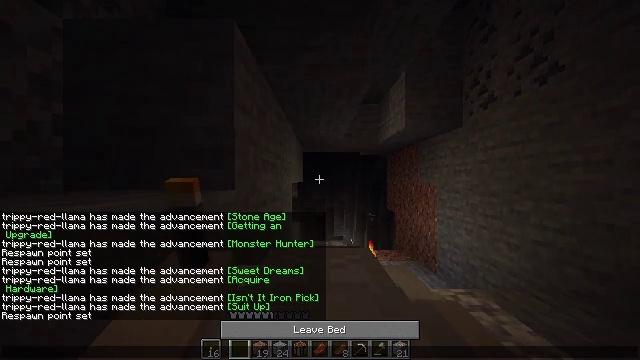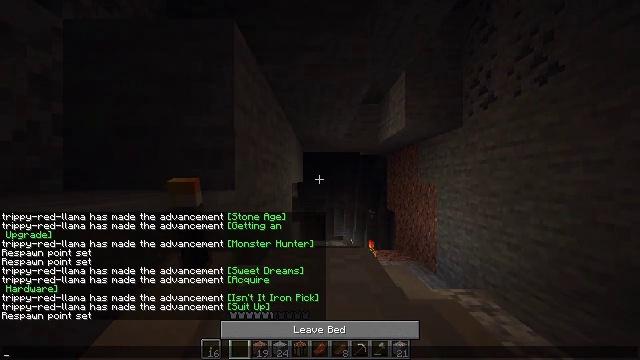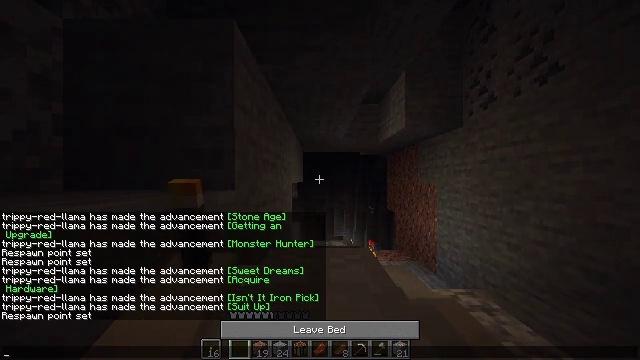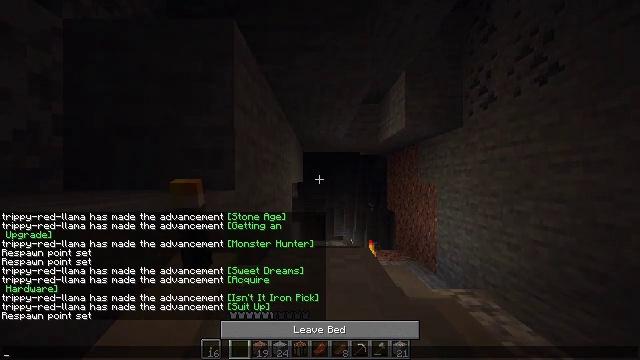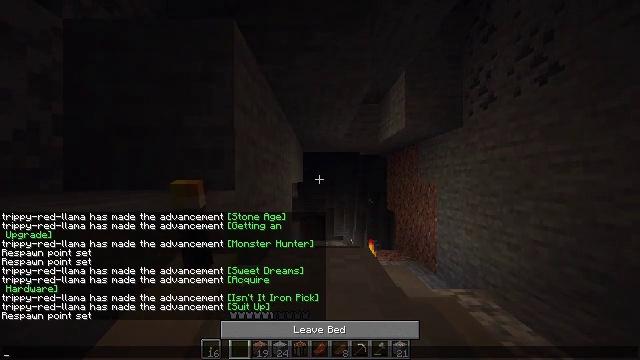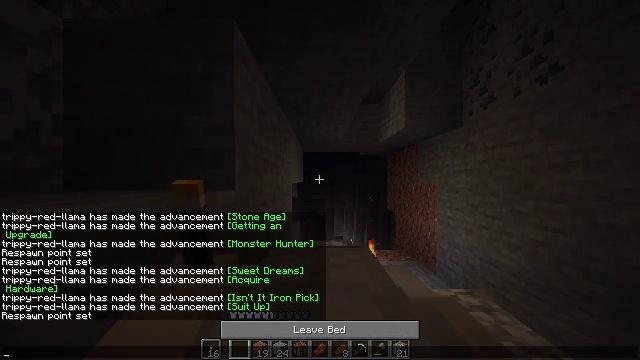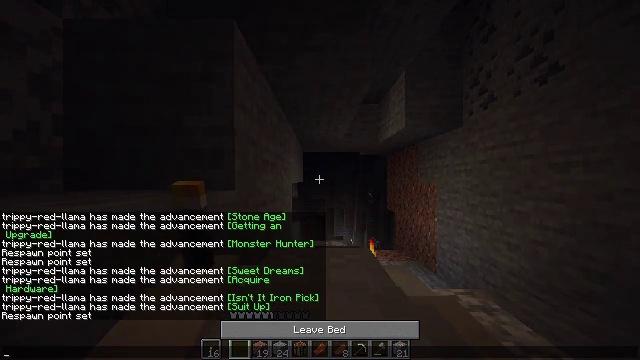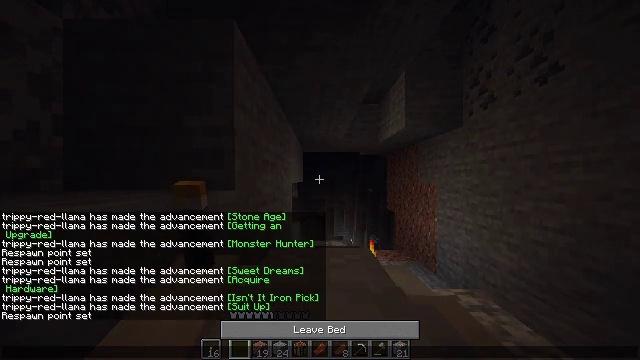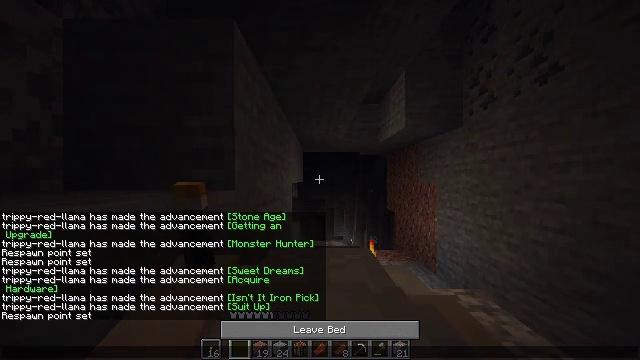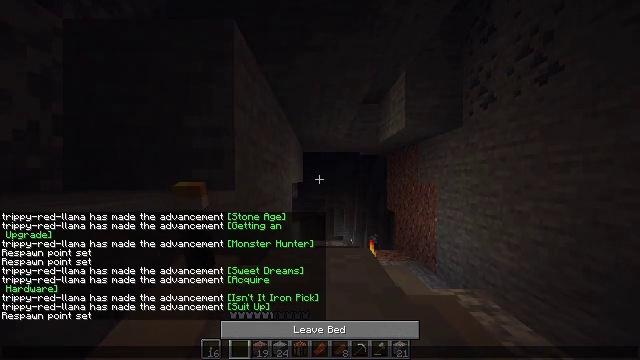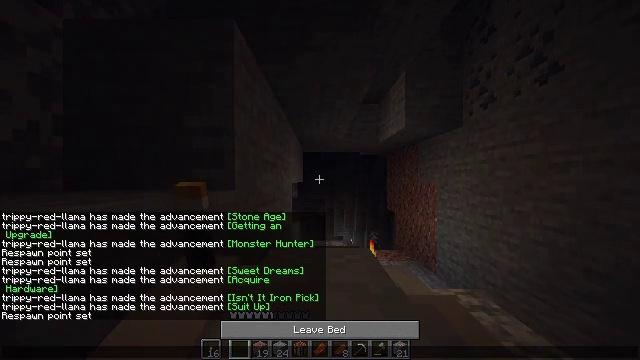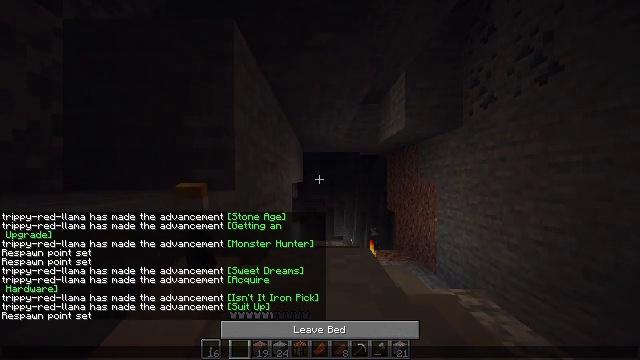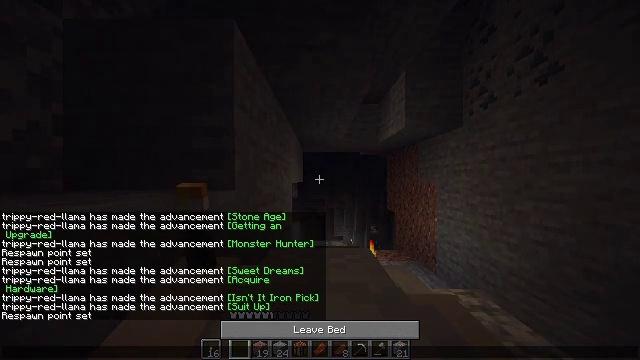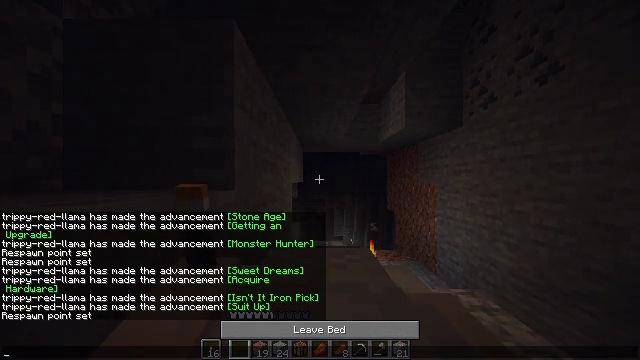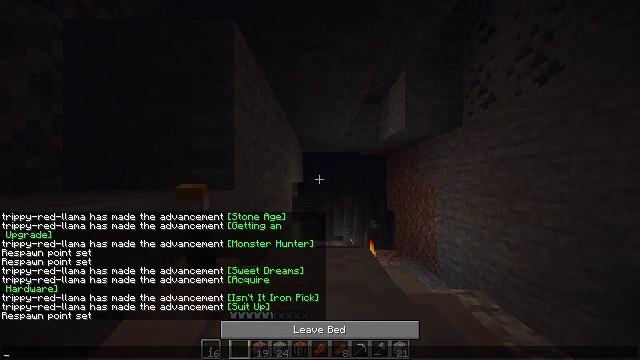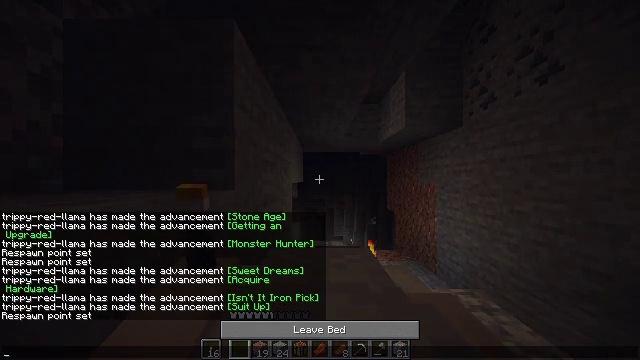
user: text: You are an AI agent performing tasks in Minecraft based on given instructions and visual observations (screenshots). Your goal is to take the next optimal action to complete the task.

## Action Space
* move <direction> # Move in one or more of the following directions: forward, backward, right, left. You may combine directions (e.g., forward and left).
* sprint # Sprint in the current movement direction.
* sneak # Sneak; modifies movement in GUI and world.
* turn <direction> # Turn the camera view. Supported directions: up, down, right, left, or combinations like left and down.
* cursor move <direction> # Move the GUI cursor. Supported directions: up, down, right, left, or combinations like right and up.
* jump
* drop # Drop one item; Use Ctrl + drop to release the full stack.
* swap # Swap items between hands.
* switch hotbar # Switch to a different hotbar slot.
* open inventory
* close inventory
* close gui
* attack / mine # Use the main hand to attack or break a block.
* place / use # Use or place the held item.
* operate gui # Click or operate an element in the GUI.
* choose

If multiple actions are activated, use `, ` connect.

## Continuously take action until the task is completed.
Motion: motion action
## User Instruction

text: Mine the white bed.
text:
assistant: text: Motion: no_op
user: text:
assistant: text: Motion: no_op
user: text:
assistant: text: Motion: no_op
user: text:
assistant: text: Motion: no_op
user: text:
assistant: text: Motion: no_op
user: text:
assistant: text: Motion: no_op
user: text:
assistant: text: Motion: no_op
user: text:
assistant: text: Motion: no_op
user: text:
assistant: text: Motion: no_op
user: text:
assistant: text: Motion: no_op
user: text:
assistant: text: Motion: no_op
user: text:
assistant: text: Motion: no_op
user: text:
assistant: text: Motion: no_op
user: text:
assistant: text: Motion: no_op
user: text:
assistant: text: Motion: no_op
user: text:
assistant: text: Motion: no_op
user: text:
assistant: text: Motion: no_op
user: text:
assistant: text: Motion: no_op
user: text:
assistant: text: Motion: no_op
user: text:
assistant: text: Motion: no_op
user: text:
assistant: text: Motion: no_op
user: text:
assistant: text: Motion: no_op
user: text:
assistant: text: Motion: no_op
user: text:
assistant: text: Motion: no_op
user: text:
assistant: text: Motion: no_op
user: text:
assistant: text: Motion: no_op
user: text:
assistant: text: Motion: no_op
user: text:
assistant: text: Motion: no_op
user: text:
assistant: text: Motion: no_op
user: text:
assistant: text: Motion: no_op